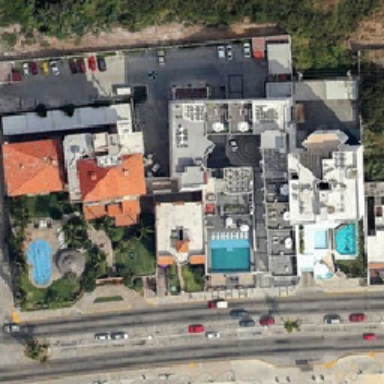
There are many cars on the road .